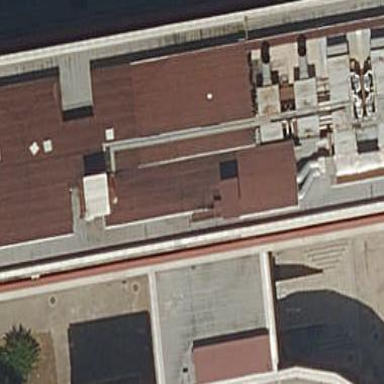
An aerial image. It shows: Part of building.